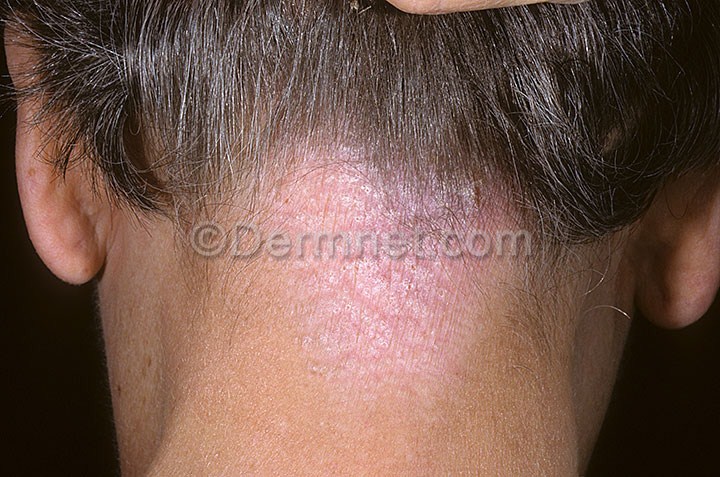
Disease: Eczema Photos